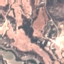
Land use / land cover: HerbaceousVegetation